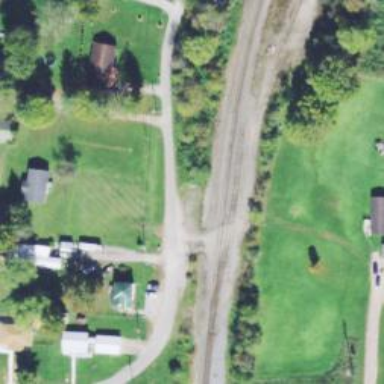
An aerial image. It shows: Level crossing along the railway.